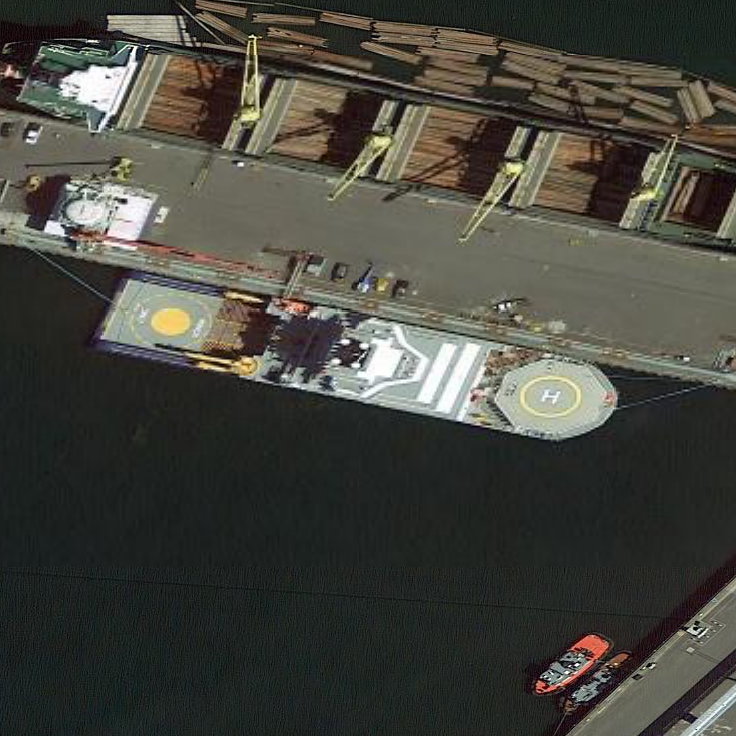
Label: civil